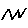
Label: zigzag